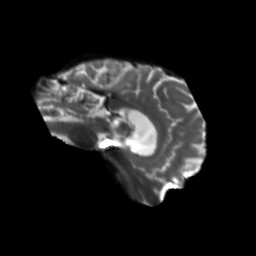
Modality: T2w
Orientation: sagittal
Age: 70
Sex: male
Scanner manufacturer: siemens
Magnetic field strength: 3 T
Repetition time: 5.47 s
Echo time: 0.0854 s